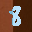
Label: 8